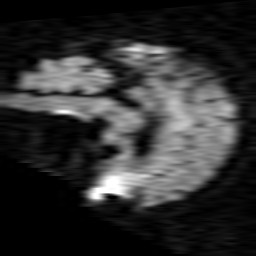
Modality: TRACE
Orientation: sagittal
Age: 61
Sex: male
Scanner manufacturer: philips
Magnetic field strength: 1.5 T
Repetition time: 4.631 s
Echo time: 0.07794 s